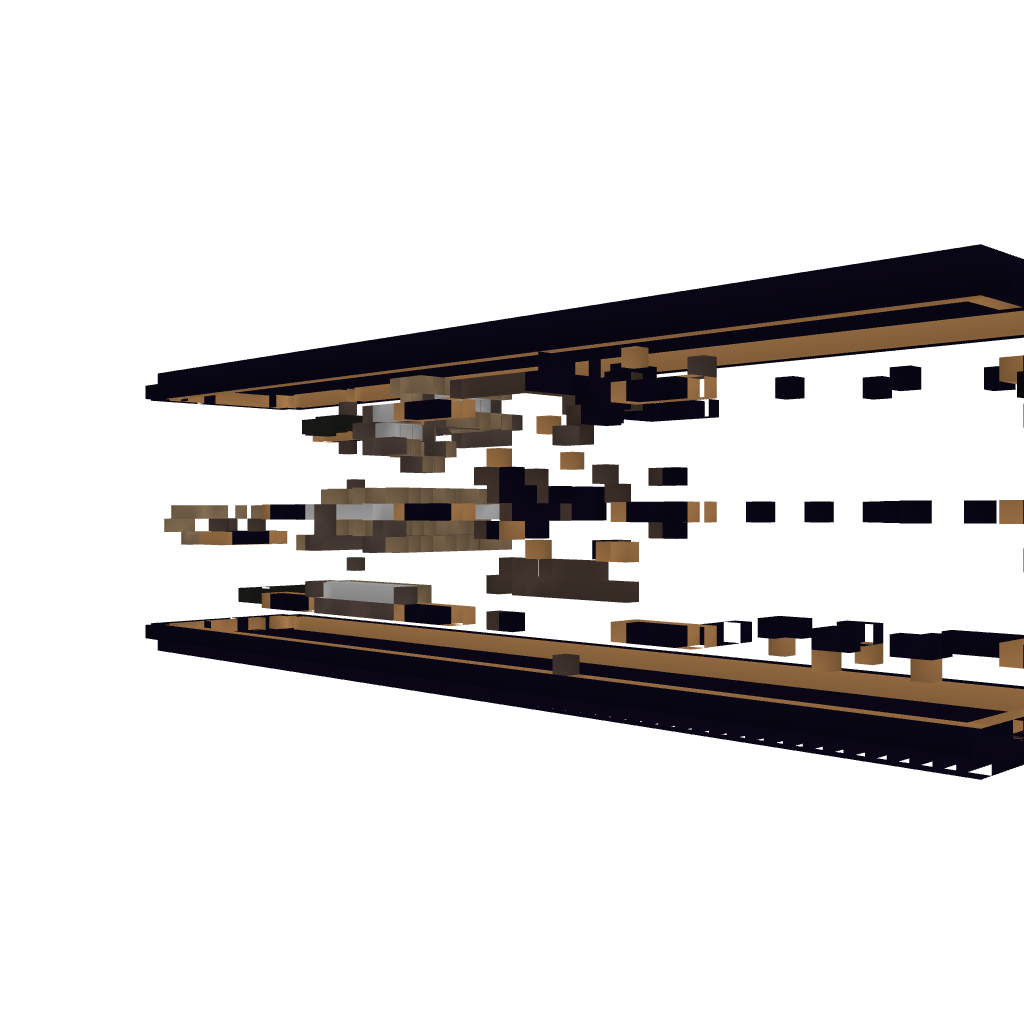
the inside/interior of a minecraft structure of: Small Parkour Challenge